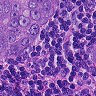
Metastatic tissue present: yes